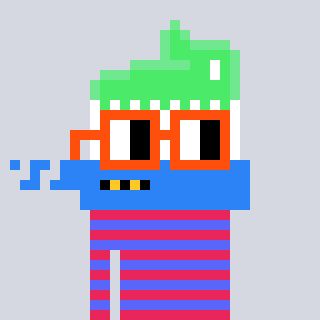
a pixel art character with square orange glasses, a toothbrush-shaped head and a purple-colored body on a cool background